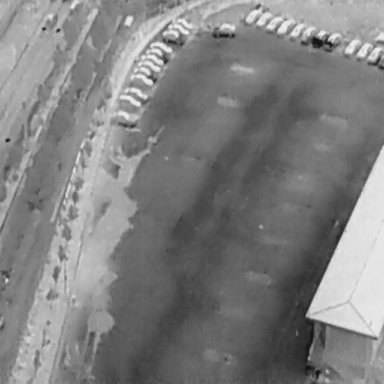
There are 26 Cars in the infrared image.